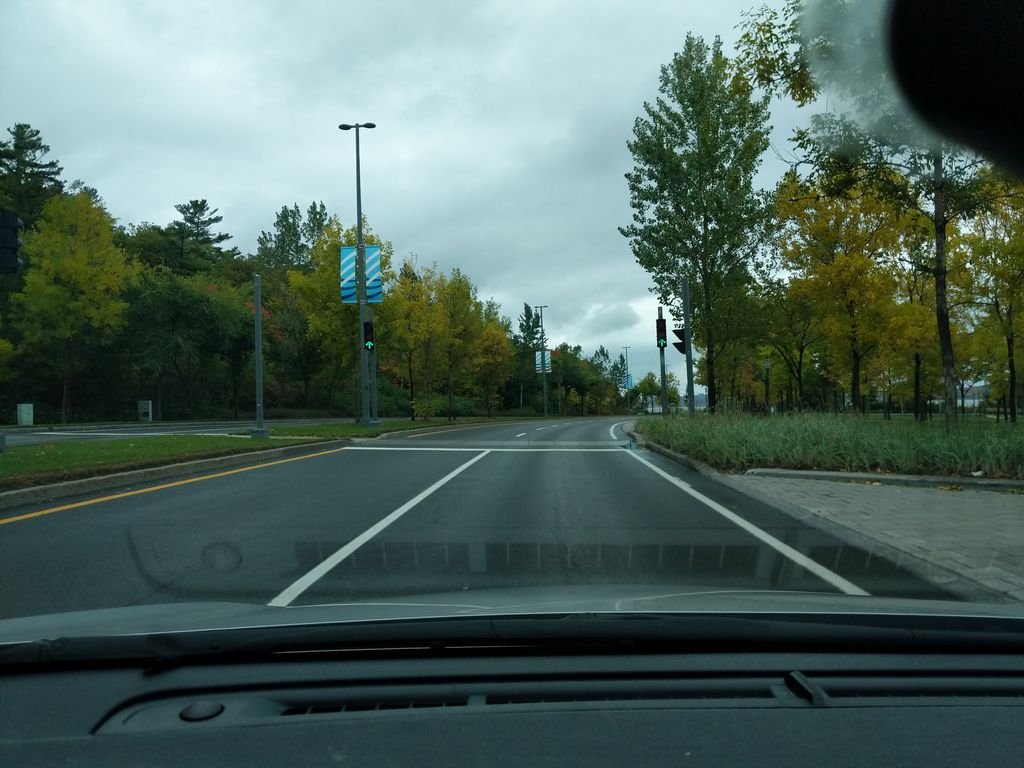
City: quebec_city